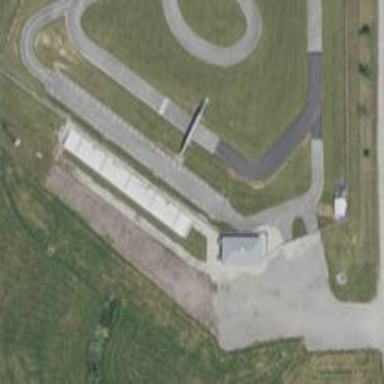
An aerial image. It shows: Motor sport raceway with asphalt surface.